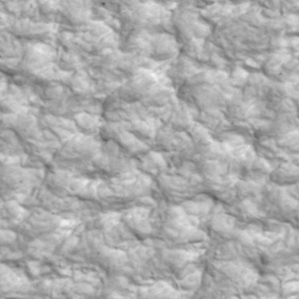
Label: non_frost